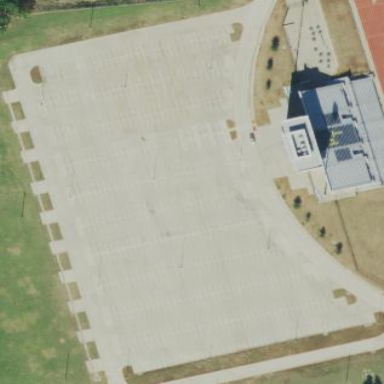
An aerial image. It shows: Parking area with concrete surface.